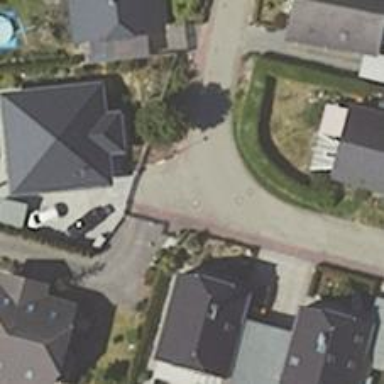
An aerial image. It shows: Driveway.